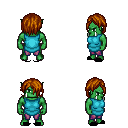
a pixel art fantasy rpg character, male body template, orc, green skin, teal tunic, magenta pants, brunette bangs hairstyle, black slippers, four views (front, back, left, right), 2x2 character sprite sheet, small pixel art, hard edges, no anti-aliasing